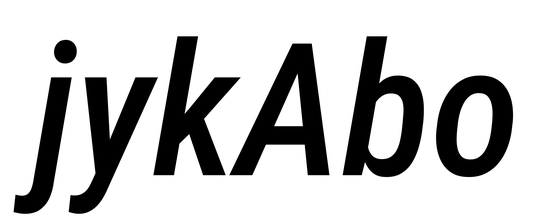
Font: Roboto-Italic_Condensed_Medium_Italic